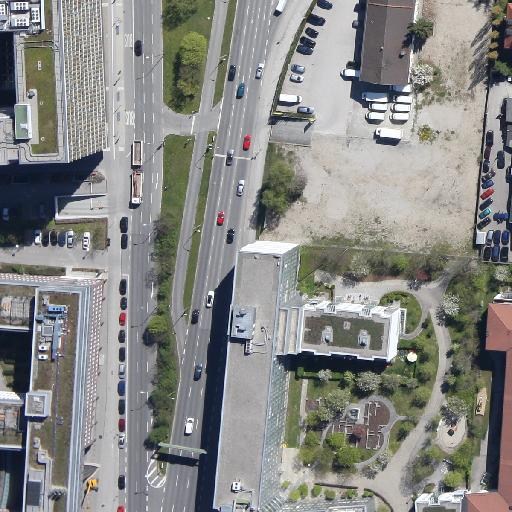
Referring expression: heavy-duty vehicle